【题型】解答题　【知识点】平面几何　【难度】easy
已知：如图，在 $\triangle ABC$ 和 $\triangle A'B'C'$ 中，$\angle A = \angle A'$，$\angle B = \angle B'$。求证：$\triangle ABC \sim \triangle A'B'C'$。

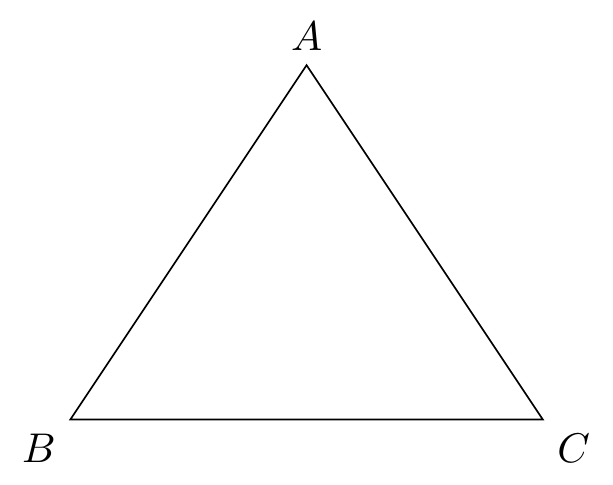
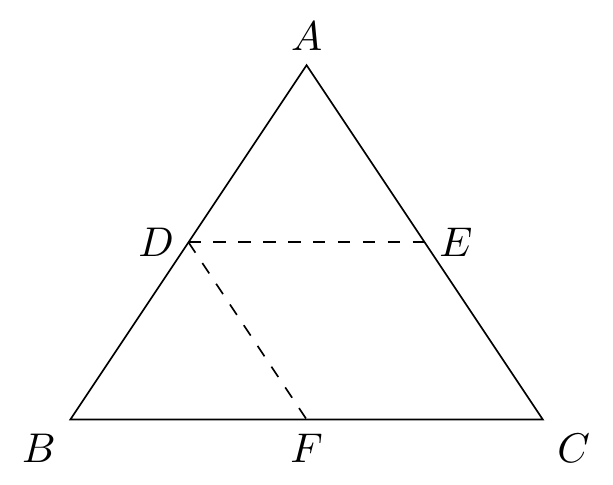
【解答】
证明：在 $\triangle ABC$ 的边 $AB$ 上截取 $AD = A'B'$，过点 $D$ 作 $BC$ 的平行线，交 $AC$ 于点 $E$，

则 $\angle ADE = \angle B$，$\triangle ADE \sim \triangle ABC$。

$\because \angle A = \angle A'$，$\angle ADE = \angle B = \angle B'$，$AD = A'B'$，

$\therefore \triangle ADE \cong \triangle A'B'C'$，

$\therefore \triangle ABC \sim \triangle A'B'C'$。

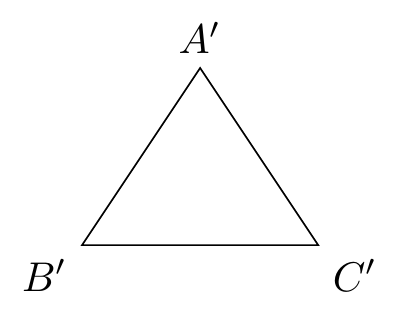